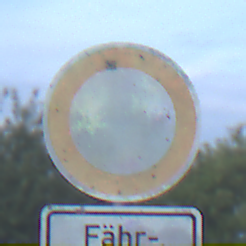
Verkehrszeichen: VerbotFahrzeugeAllerArt
Zusatzzeichen unten: SonstigeFahrzeugePersonengruppenFrei4
Umgebung: Outdoor, Nature
Tageszeit: MorningAfternoon
Wetter: PartlyCloudy
Licht: Natural
Jahreszeit: NotSpecified
Kontrast: MediumContrast